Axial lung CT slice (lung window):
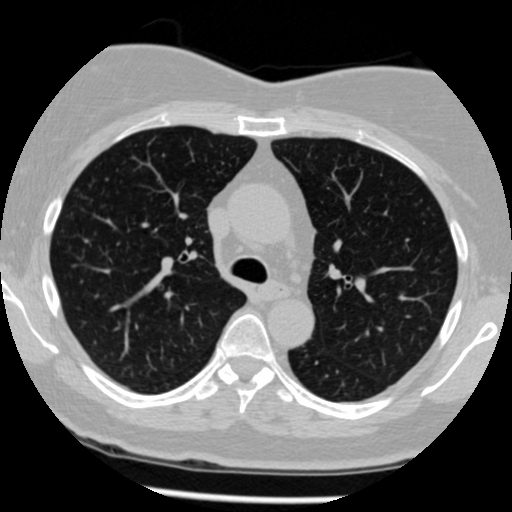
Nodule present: no